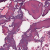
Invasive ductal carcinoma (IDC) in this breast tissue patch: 0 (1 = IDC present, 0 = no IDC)